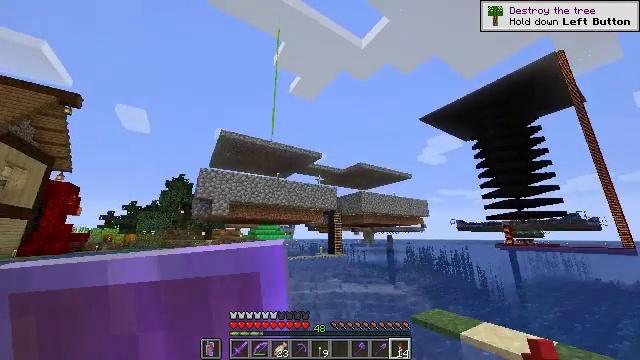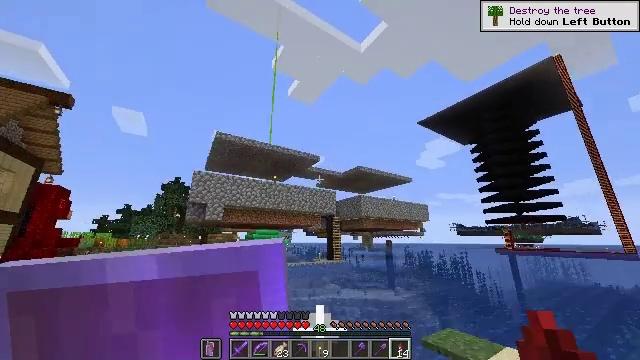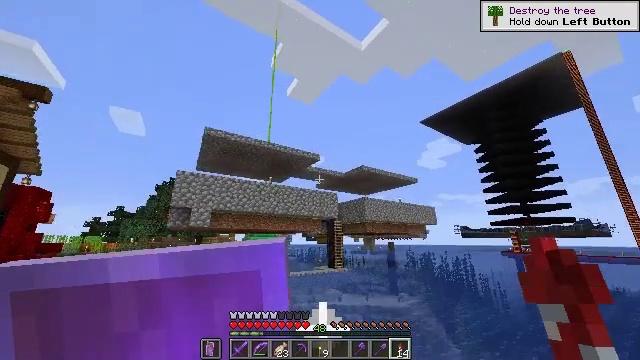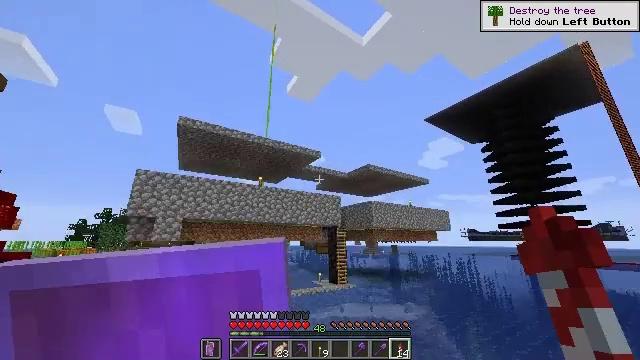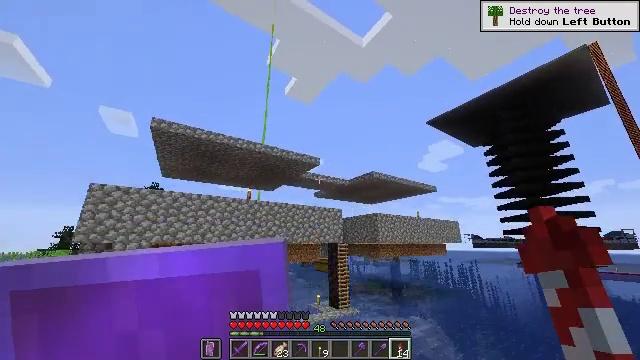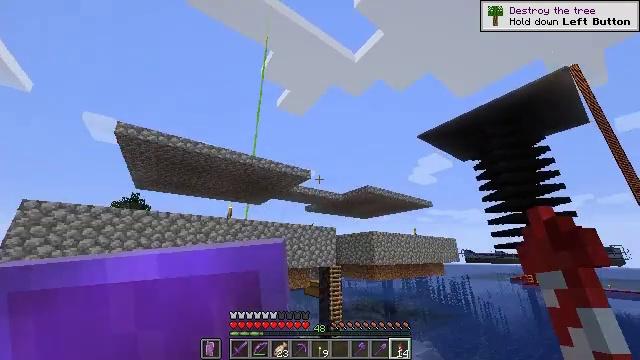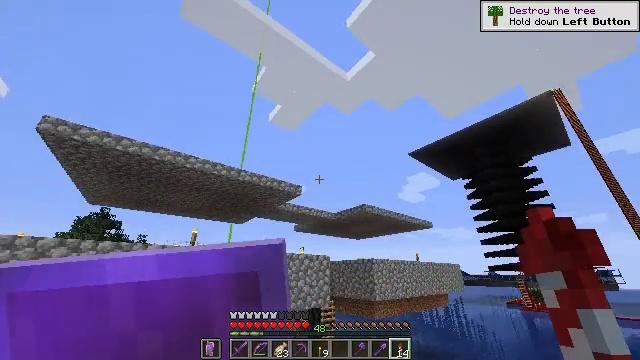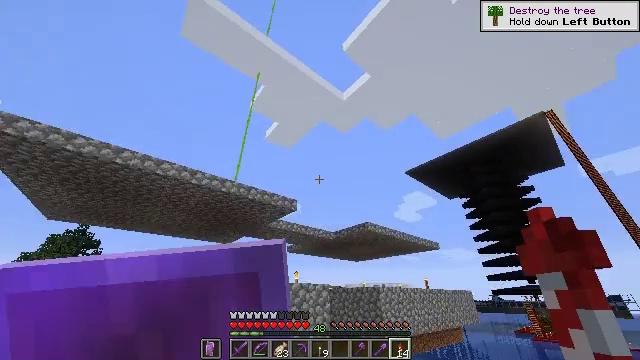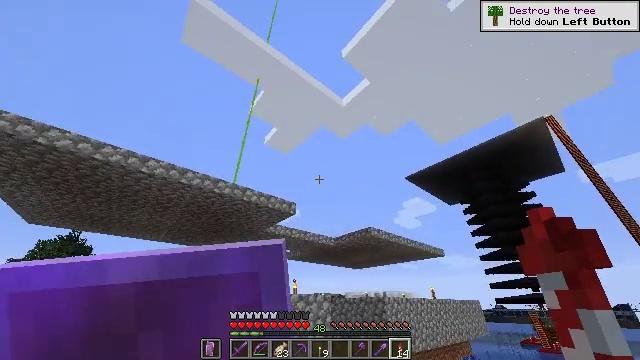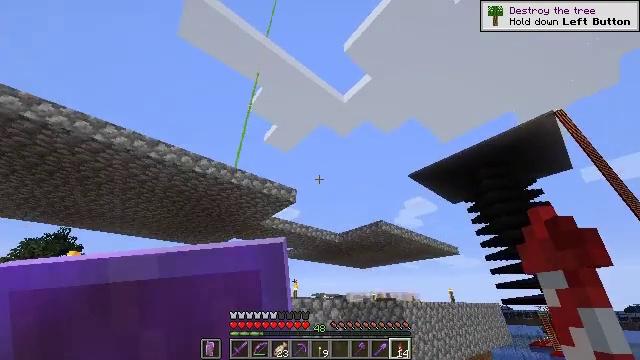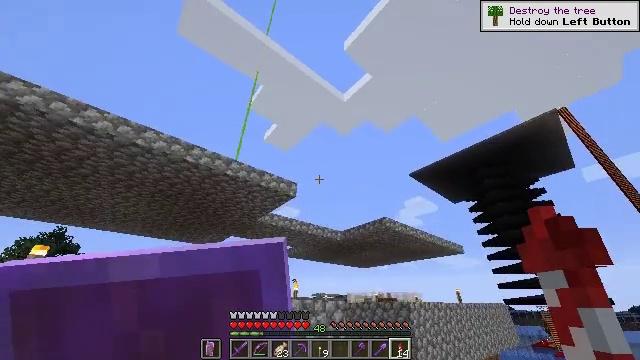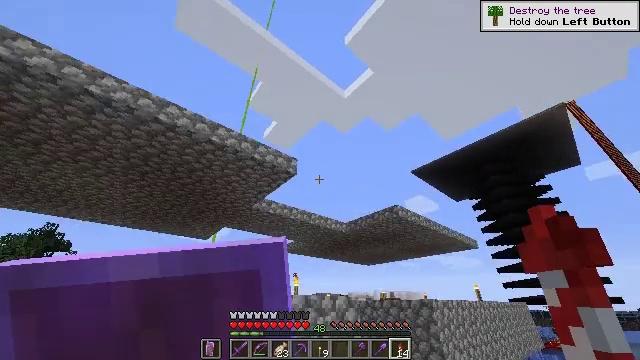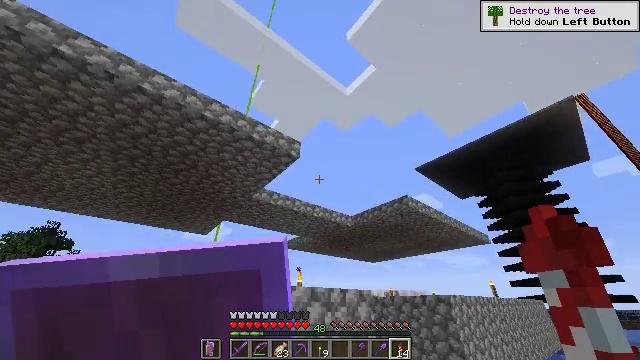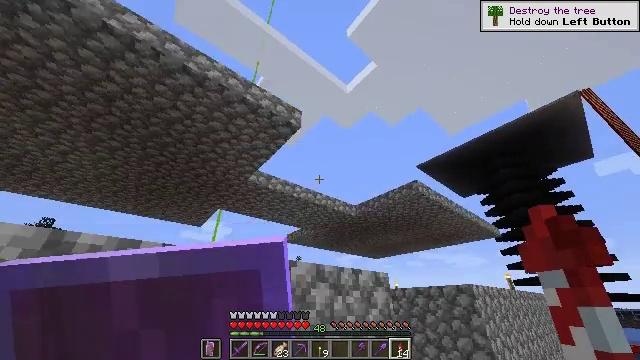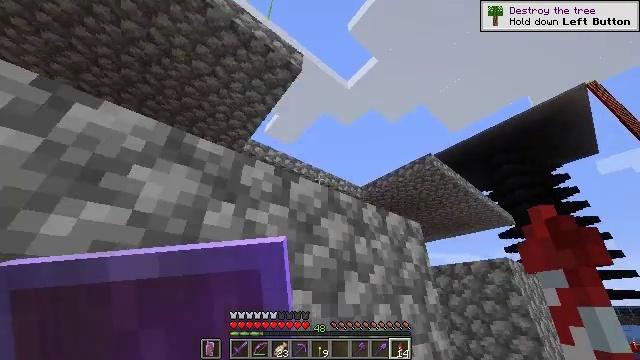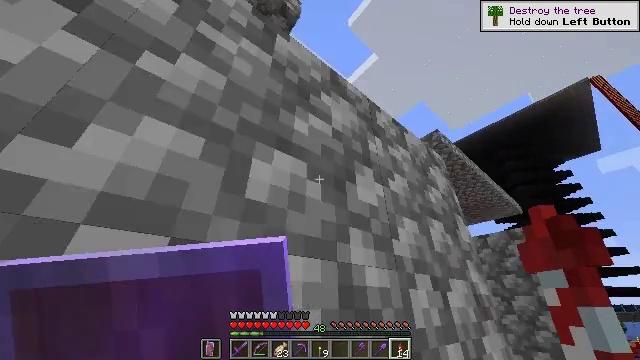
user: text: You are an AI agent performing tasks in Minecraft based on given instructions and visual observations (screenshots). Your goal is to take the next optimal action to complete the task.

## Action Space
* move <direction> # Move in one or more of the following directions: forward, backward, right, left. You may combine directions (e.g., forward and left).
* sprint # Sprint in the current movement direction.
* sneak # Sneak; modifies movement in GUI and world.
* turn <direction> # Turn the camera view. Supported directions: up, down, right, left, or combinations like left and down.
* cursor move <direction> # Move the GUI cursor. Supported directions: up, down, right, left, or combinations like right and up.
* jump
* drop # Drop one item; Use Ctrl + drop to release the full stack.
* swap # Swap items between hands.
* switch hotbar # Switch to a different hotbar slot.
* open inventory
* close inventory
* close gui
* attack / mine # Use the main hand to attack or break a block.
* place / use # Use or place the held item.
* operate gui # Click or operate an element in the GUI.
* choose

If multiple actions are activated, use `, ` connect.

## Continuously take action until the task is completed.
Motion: motion action
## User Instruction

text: craft item air
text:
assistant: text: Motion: move forward, sprint, jump
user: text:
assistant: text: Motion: move forward, sprint, jump
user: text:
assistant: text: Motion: move forward, sprint, jump
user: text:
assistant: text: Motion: move forward, sprint, jump
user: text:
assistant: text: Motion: move forward, sprint, turn right and up, jump
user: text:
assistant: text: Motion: move forward, sprint, turn right and up, jump
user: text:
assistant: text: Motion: move forward, sprint, turn right and up, jump
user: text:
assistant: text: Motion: move forward, sprint, turn up, jump
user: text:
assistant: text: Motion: move forward, sprint, jump
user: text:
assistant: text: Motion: move forward, sprint, jump
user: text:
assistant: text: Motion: move forward, sprint, jump
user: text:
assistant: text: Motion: move forward, sprint, jump
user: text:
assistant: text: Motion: move forward, sprint
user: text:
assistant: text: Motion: move forward, sprint
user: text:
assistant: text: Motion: move forward, sprint
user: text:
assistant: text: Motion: move forward, sprint
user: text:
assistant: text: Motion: move forward, sprint
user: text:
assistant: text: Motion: move forward, sprint
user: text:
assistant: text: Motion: move forward, sprint
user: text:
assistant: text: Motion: move forward, sprint
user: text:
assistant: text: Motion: move forward, sprint
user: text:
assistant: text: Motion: move forward, sprint
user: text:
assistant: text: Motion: move forward, sprint, turn right and down
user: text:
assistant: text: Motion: move forward, sprint, turn right and down
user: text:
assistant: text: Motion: move forward, sprint, turn right and down
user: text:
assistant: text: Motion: move forward, sprint
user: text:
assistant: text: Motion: move forward, sprint
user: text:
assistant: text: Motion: move forward, sprint
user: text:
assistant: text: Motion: move forward, sprint, turn left and up
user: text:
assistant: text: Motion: move forward, sprint, turn left and up